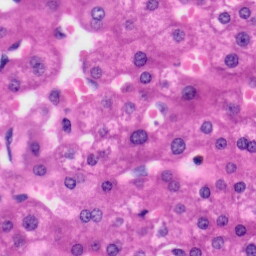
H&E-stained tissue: Liver